Question: I've set up a WCF Library hosted in a Windows Service using the following walk-through:
<URL>
The consumer winforms is in the same solution, which is located locally on my work PC's C: drive.
The walk-through works i.e. the winforms button gives me the correct answer.
If I create a new Solution on the C-Drive with a single Windows Forms project in it I cannot successfully add a 'service reference' to this running service, i get the following message:

The detailed message says the following:
> The URI prefix is not recognized. Metadata contains a reference that
cannot be resolved: 'net.tcp://localhost:8526/Service1'. Could not
connect to net.tcp://localhost:8526/Service1. The connection attempt
lasted for a time span of 00:00:02.<PHONE>. TCP error code 10061: No
connection could be made because the target machine actively refused
it 127.0.0.1:8526. No connection could be made because the target
machine actively refused it 127.0.0.1:8526 If the service is defined
in the current solution, try building the solution and adding the
service reference again.
Why can I add this Service Reference ok to a project within the same Solution as the Service but not from a project in a different solution?
---
<URL>
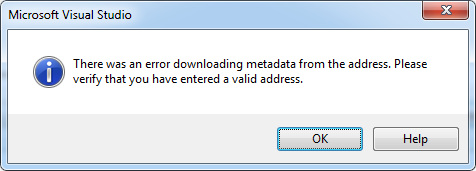
Answer: The <URL> below, which should help troubleshooting:
Try to specify
'''
net.tcp://localhost:8526/Service1/mex
'''
when you add the service reference to your new client - ensure that the service is installed and running you do that.
The suffix "mex" stands for "metadata exchange" and allows Visual Studio to download details of the WCF contract. This suffix is also used in the walk-through example, it was added automatically (you will see it in the Address field if the added by right-clicking on "Configure Service-Reference...").
---
What I noticed when I tested the walk-through is that it helps sometimes to right-click on the service reference and select in the contect menu "Update Service-Reference".
After a while you can see the , after which you can start the client within the same solution. In this case, the service has been temporarily created but is not deployed permanently - which means, if you stop debugging, it is removed. As a result, you can't use this service from a remote PC, it is just visible within the solution in Visual Studio. Visual Studio internally invokes the tool
'''
WcfSvcHost.Exe /Service:<Service1Binary> /Configuration:<Service1Config>
'''
supporting it with the right parameters to register the service properly (you can find this tool in Visual Studio's 'Common7\IDE' subdirectory, and there is also 'WcfTestClient.Exe' available - a tool which acts as a client, very useful to debug WCF).
For instance, if you have stopped debugging, and launch the client.exe from Windows Explorer outside of Visual Studio, then it does not find the service and you're getting exactly the error message you have described in your question.
There are two interesting links regarding this matter at Microsoft:
<URL>
this is different from deploying it as described in the
---
Have you used to deploy the service? In this case it can happen that you have accidently removed the '[...]/bin/Debug' subdirectory and the service fails to start, because the '.EXE' file is missing.
This can be avoided if you're using a project, which copies the binaries before the service is registered. Or - if you want to use for simplicity - you can copy the service binaries to a target directory (including the .config files and .dlls) before you register it.
---
If you run the service on a , you need to specify the of the host instead of , and you need to ensure that the (windows firewall or 3rd party) (the port number which was used in the example). Specify an exception to allow this port for incoming and outgoing traffic.
---
Naming conflict - Service1 is the service but also the class name in the Wcf library. Either fully qualify the class name you're using from the in the service, i.e. 'WcfServiceLibrary1.Service1' or rename the class. Whytheq has found it himself with a colleague and as posted it <URL>.
---
Check out this article, which I've found recently: "<URL>". It explains very well troubleshooting WCF. The only change I would made to the console hosting example is to the 'using' statement a
'''
ServiceHost host = new ServiceHost(typeof(Service));
try
{
host.Open();
Console.WriteLine("WCF Service is ready for requests." +
"Press any key to close the service.");
Console.WriteLine();
Console.Read();
Console.WriteLine("Closing service...");
}
finally
{
if (host!=null) {
host.Close();
host=null;
}
}
'''
If you want to know more about the reason why, check out this article: "<URL>".